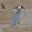
Label: 1